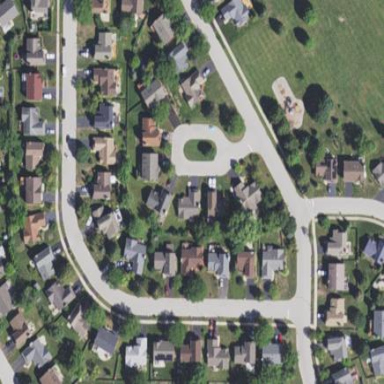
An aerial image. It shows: Single-family residential area.